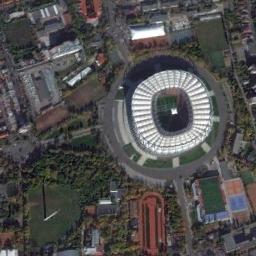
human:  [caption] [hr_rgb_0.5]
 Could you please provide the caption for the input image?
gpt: Many buildings of different shapes are beside the stadium .

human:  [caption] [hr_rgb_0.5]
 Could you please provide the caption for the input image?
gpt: Next to the circular stadium are residential areas and lawns .

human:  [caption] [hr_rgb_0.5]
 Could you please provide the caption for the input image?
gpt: The stadium is surrounded by blue chairs .

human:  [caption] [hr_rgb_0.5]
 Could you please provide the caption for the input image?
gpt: The stadium is on the grass next to some buildings and trees .

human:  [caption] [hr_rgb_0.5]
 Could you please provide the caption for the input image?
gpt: There are many buildings and green trees around the stadium .